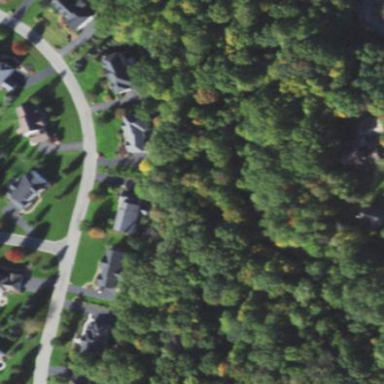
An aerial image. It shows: Beautiful woodland area.